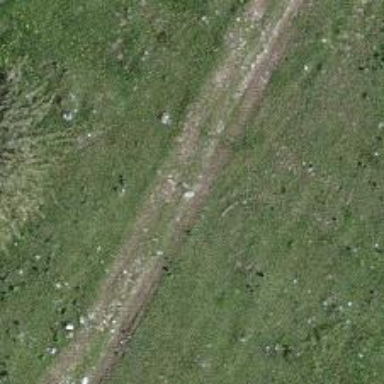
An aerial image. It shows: Track with grade 4 track type.